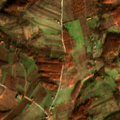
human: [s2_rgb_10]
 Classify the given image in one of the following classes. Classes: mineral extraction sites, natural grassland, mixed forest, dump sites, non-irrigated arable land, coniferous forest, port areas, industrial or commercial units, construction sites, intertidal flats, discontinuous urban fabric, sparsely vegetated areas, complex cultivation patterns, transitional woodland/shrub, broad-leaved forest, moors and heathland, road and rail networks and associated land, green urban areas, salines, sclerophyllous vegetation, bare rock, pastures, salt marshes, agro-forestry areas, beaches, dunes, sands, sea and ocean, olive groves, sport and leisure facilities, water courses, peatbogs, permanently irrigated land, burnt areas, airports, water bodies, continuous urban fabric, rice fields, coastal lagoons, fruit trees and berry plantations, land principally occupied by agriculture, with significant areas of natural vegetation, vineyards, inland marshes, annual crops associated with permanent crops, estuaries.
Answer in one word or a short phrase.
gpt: complex cultivation patterns, land principally occupied by agriculture, with significant areas of natural vegetation, broad-leaved forest